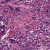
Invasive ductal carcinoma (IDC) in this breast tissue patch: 1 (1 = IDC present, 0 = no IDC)